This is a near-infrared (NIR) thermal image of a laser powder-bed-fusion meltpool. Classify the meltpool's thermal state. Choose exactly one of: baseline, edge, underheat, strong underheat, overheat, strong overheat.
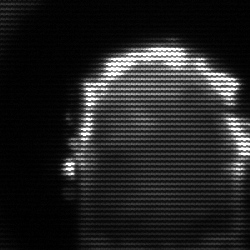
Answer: baseline